Interaction volume radius: 5 \u00c5
Interaction volume height: 25 \u00c5
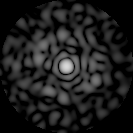
Disorder parameter: 0.8012